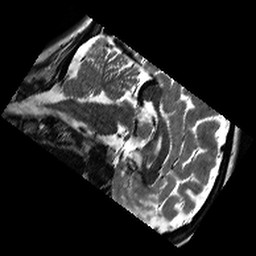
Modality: T2w
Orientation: sagittal
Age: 23
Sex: female